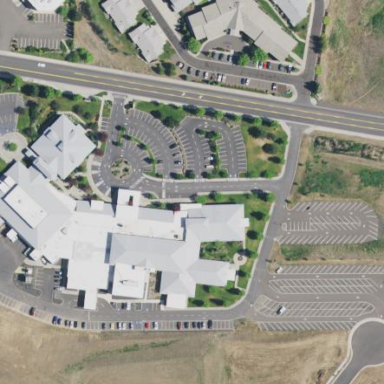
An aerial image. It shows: Hospital providing healthcare services.